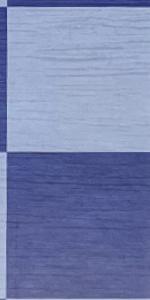
Label: Empty